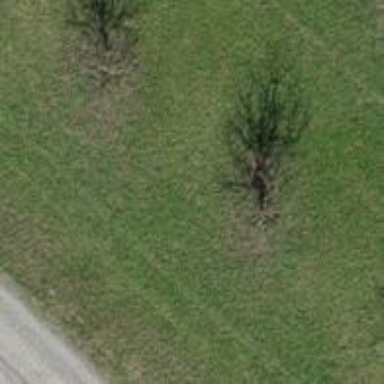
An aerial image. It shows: Broadleaved tree with lush leaves.